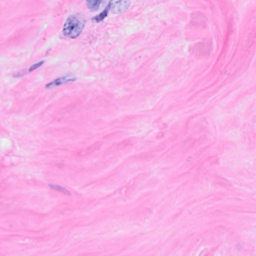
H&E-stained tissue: Breast